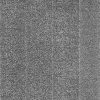
Atmospheric dust classification: dusty